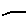
Label: car